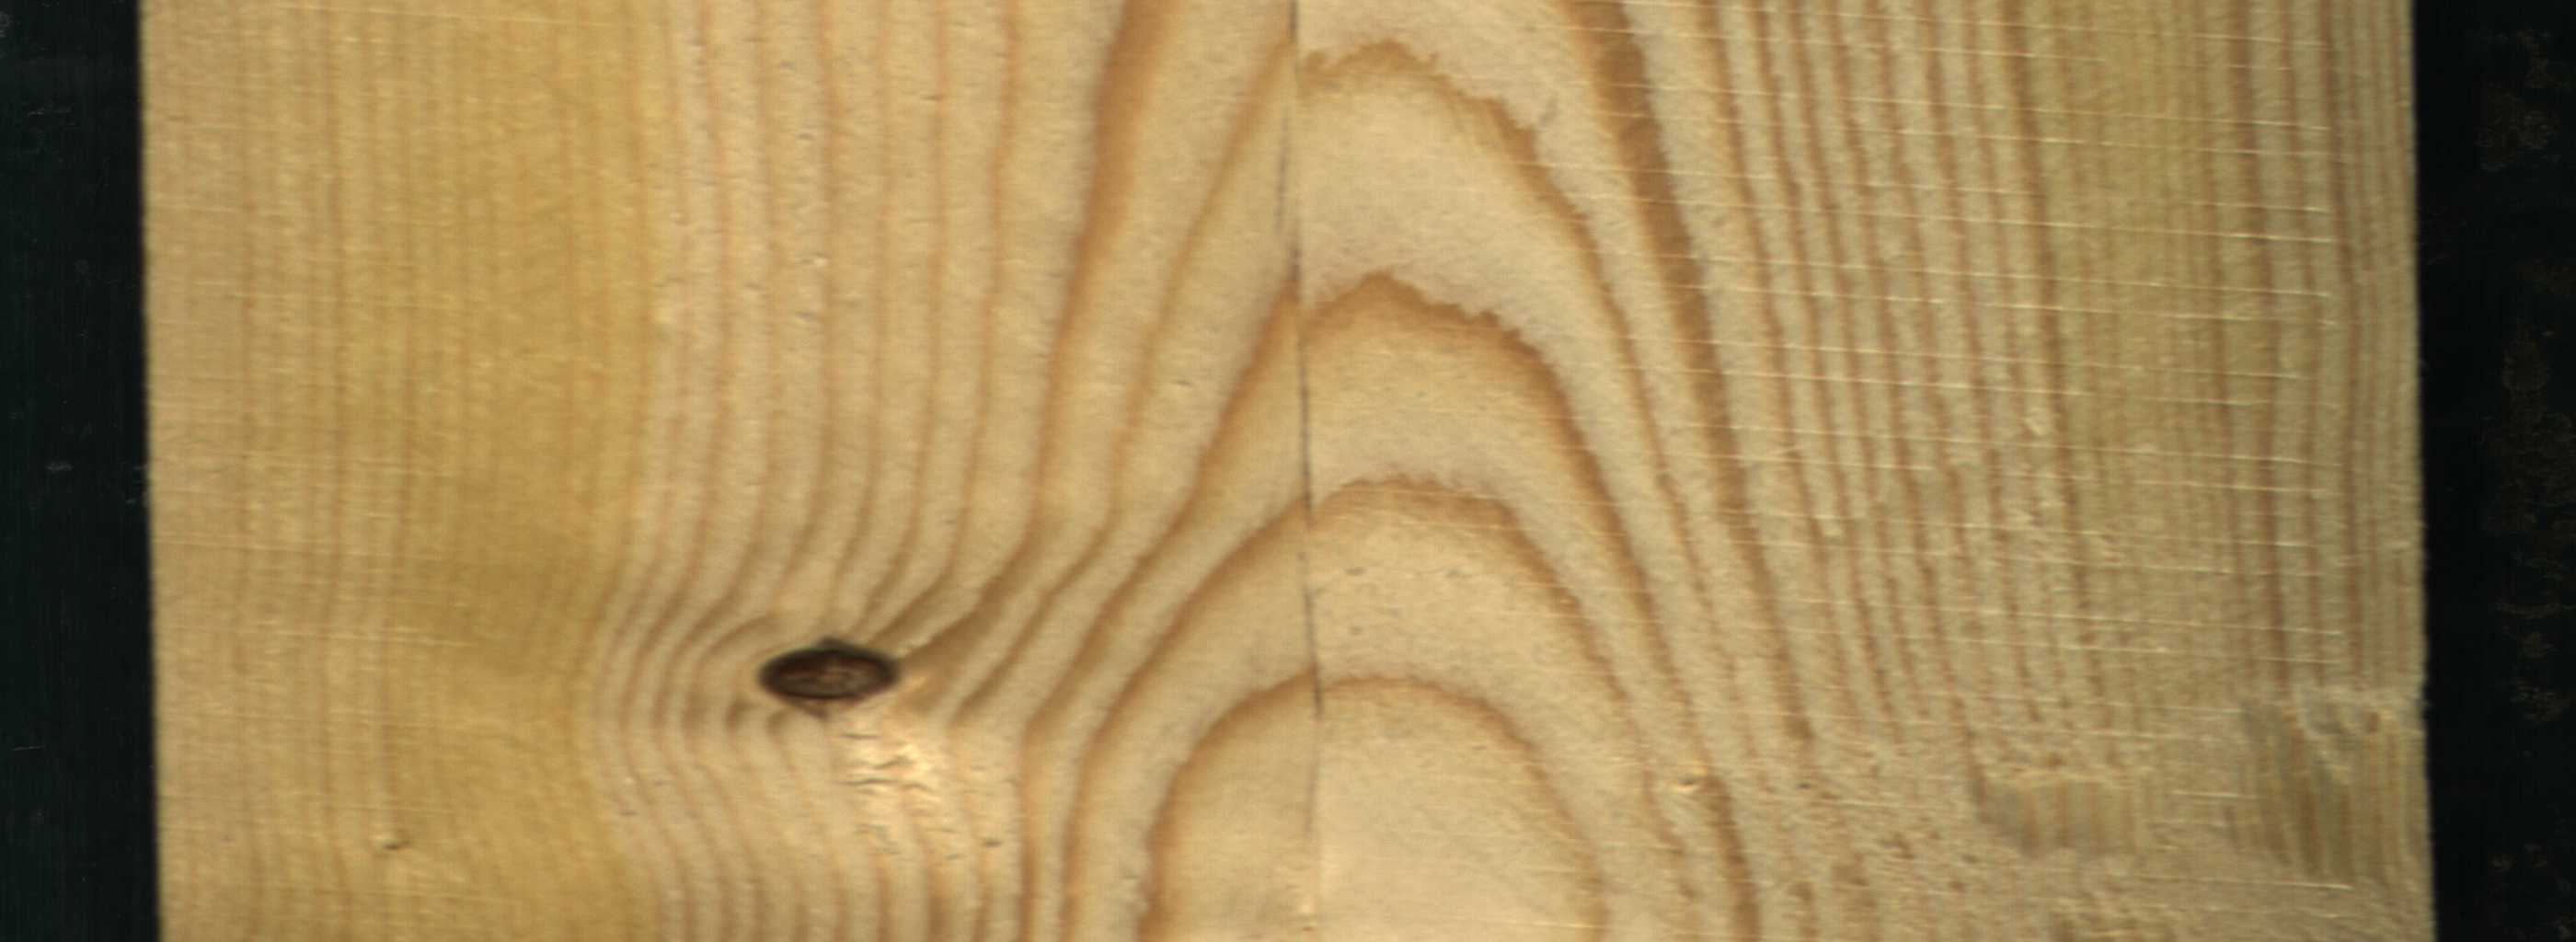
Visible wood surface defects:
Dead_Knot